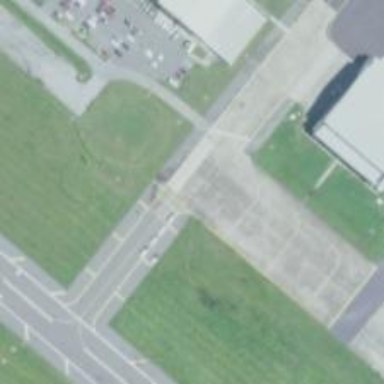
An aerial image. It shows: Image of taxiway at airport.